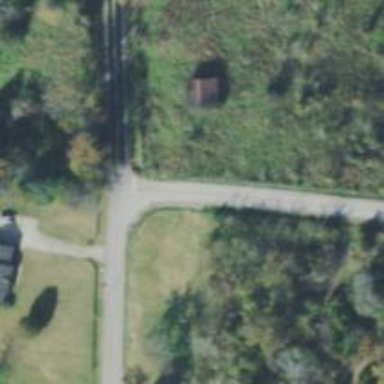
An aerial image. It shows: Unclassified road.